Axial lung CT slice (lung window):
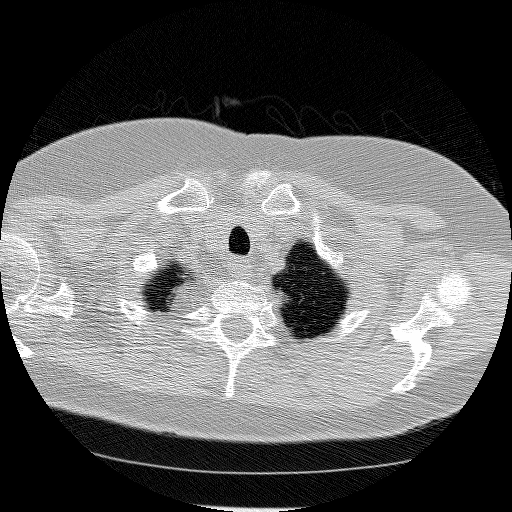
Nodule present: no